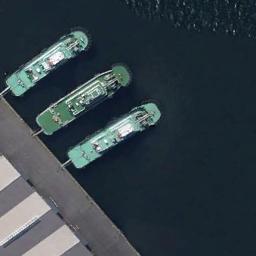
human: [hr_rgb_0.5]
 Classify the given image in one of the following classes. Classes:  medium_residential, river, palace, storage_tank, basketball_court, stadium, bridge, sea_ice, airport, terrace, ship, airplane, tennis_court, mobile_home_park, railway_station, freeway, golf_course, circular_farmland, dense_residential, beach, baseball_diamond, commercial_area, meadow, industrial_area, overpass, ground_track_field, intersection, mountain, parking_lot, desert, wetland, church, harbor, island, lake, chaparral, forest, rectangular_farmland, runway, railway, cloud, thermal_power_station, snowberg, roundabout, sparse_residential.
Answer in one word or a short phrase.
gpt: ship